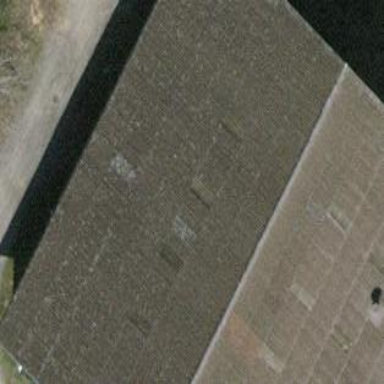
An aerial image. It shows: View of roof of building.